Question: as you (hopefully) can see in the picture, debugging a QFile object with CDB in Qt Creator looks something like this. Notice the path in the middle.

For my own classes the debugger shows me there address in this field. I recon that's something that can be changed into some user defined content. I hope I am right and I hope someone here knows (and shares) how. Thanks!
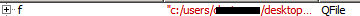
Answer: In order to be able to mandate how user-defined data types are displayed during debugging, it looks like you need to write a QT Debugging Helper for the specified type. Documentation can be found here for the current version of Qt Creator:
<URL>
It looks like Debugging Helpers can be implemented in C++ or Python for most platforms.